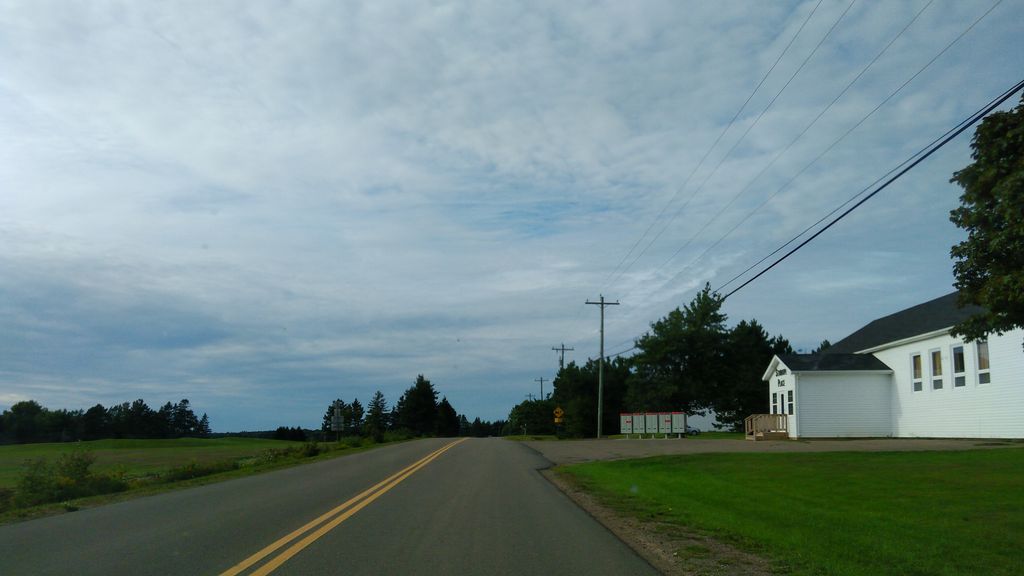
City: charlottetown